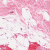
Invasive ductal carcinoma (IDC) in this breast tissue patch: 0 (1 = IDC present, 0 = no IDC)